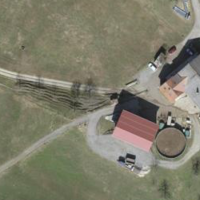
EUNIS habitat code: 24
Species observed at this site:
Lysimachia nemorum